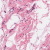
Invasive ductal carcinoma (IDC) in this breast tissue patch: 0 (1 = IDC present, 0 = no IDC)